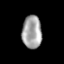
Tissue: lung
Cell type: Epithelial cells
Senescence score: 0.1838
Nuclear area (px): 638
Mean DAPI intensity: 162.331